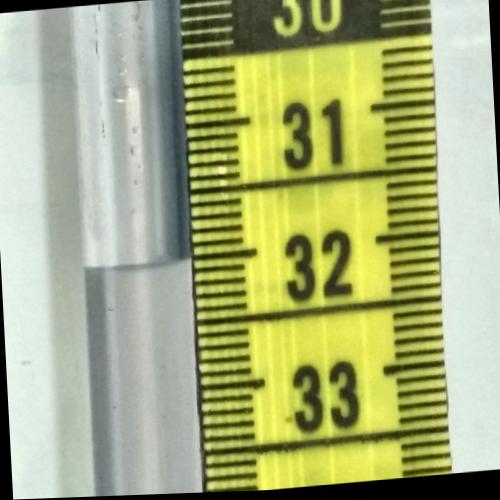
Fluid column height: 32.0 cm